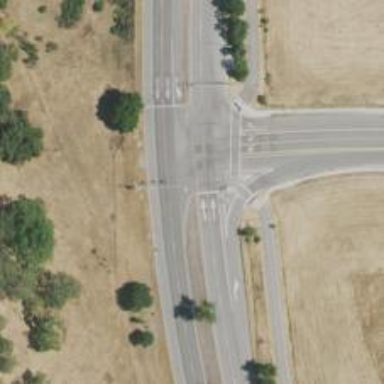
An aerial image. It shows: Solid stop line on the road.